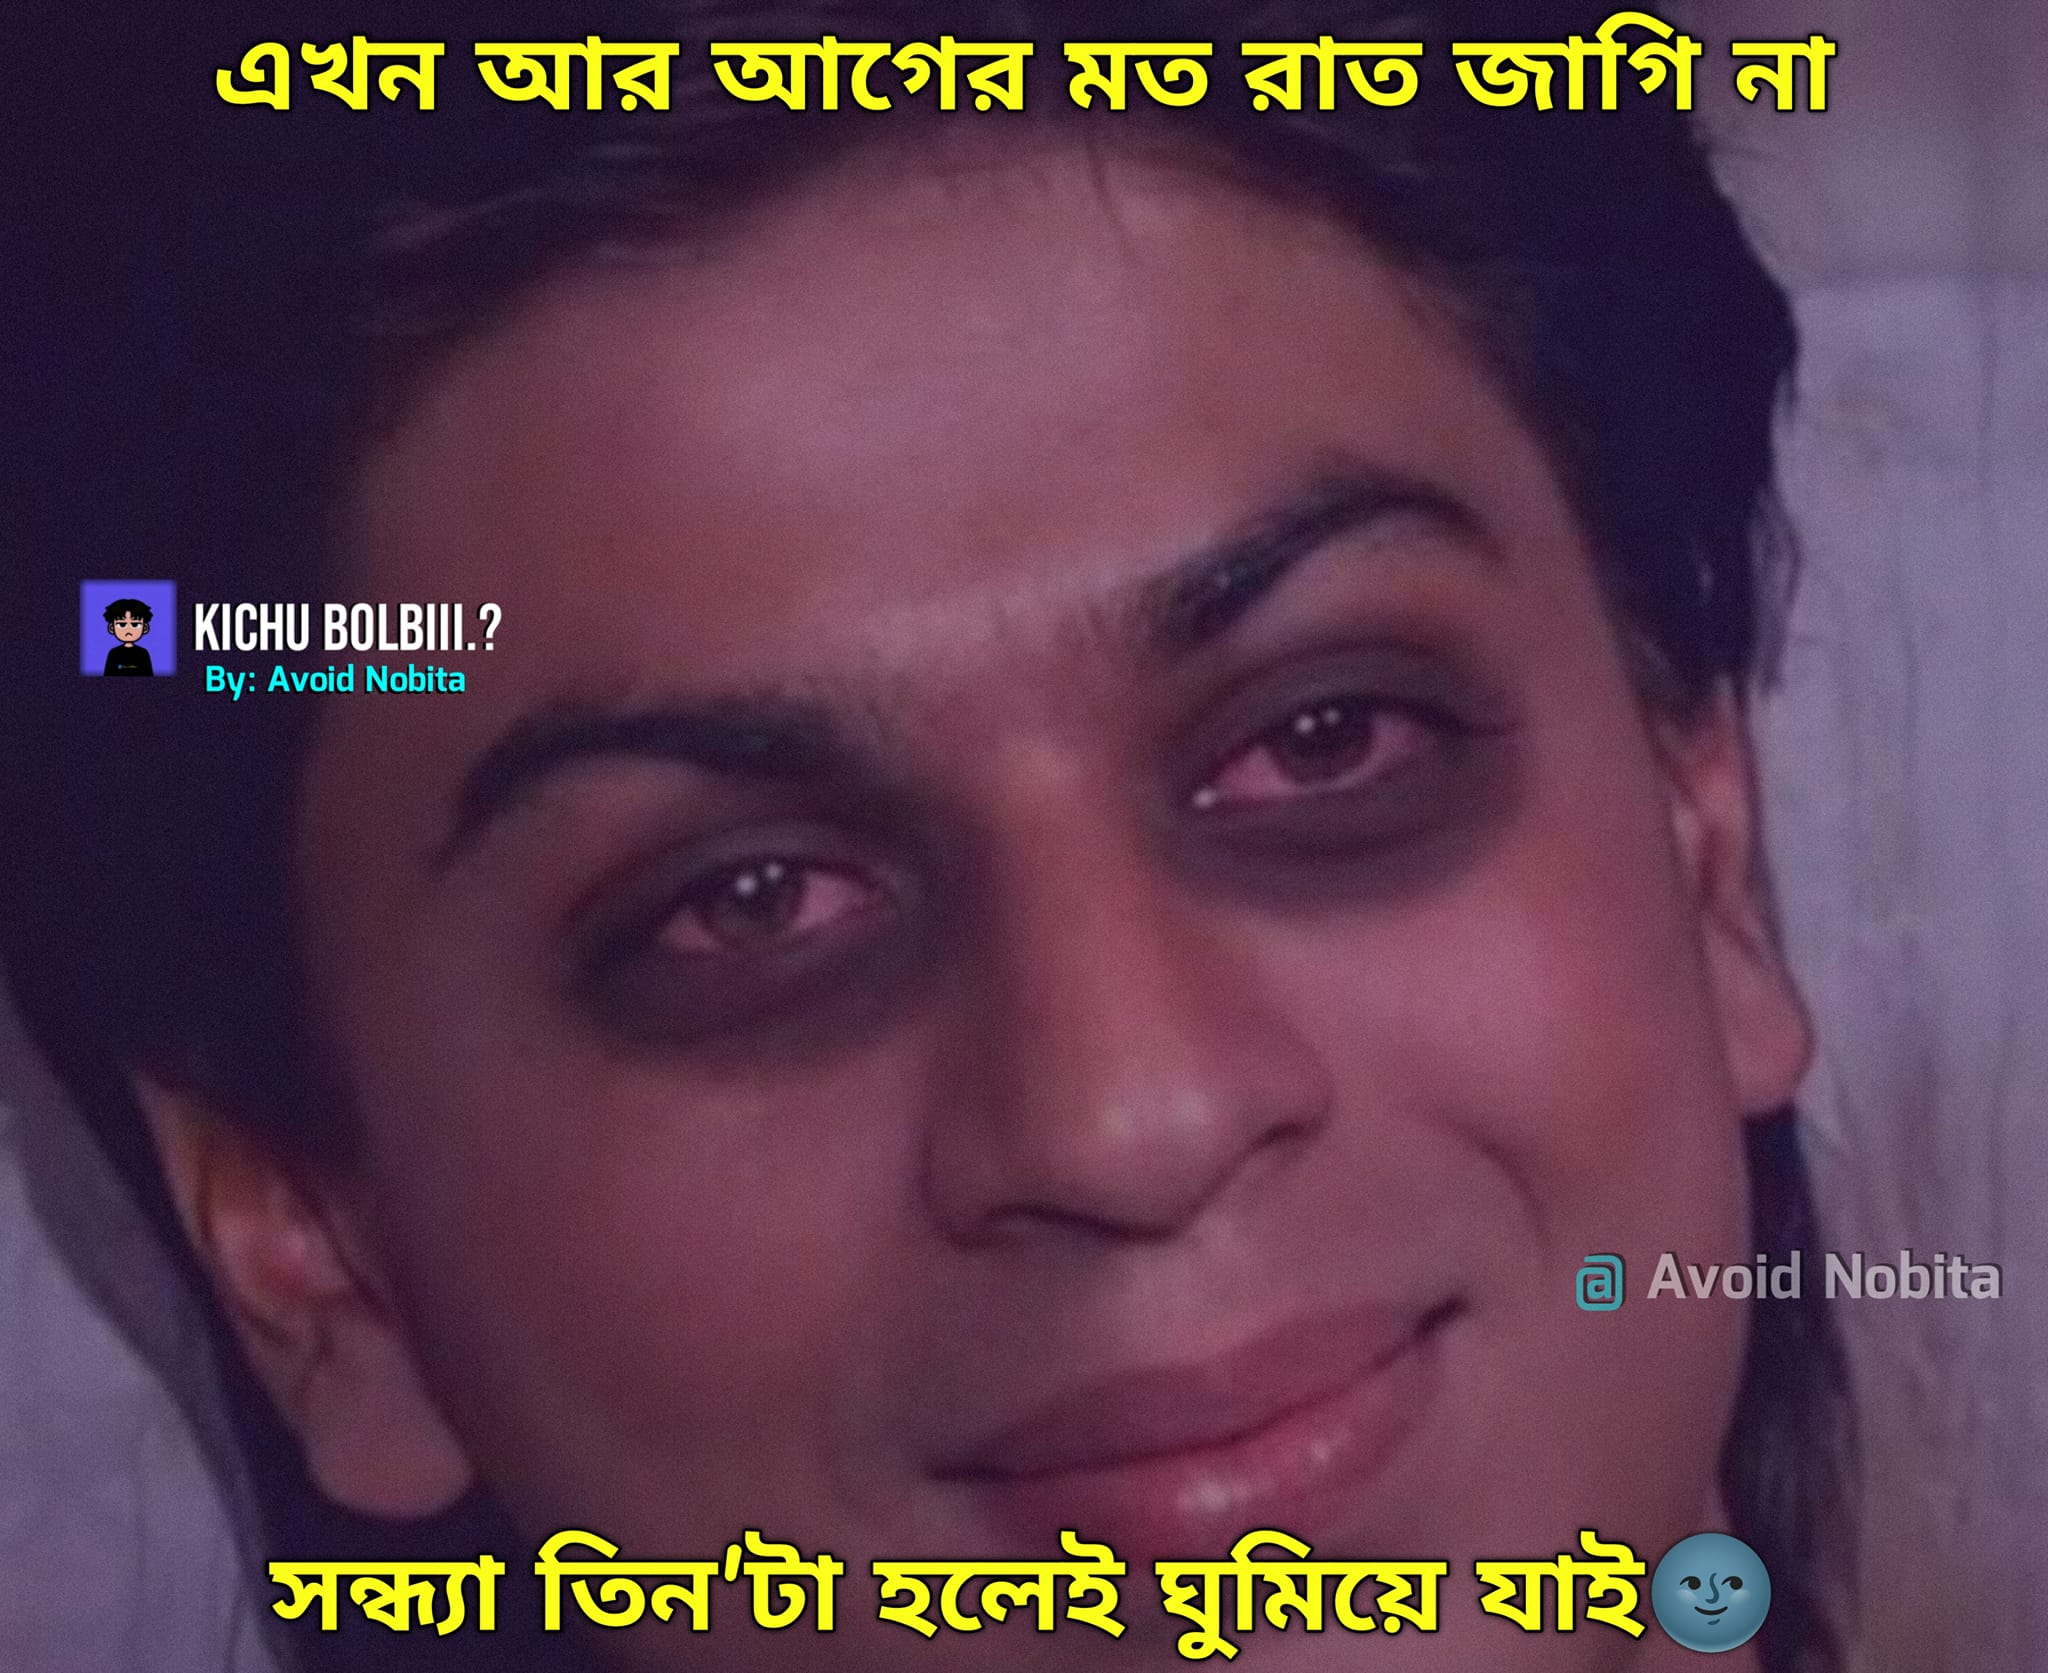
Text: এখন আর আগের মত রাত জাগি না সন্ধ্যা তিন টা হলেই ঘুমিয়ে যাই
Label: Non Hate